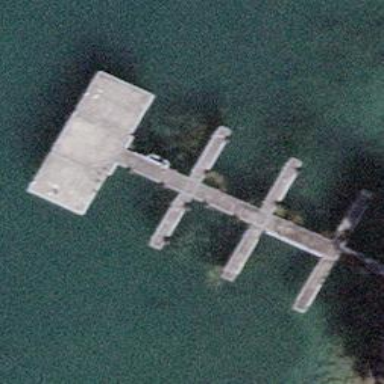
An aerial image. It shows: Man-made pier.